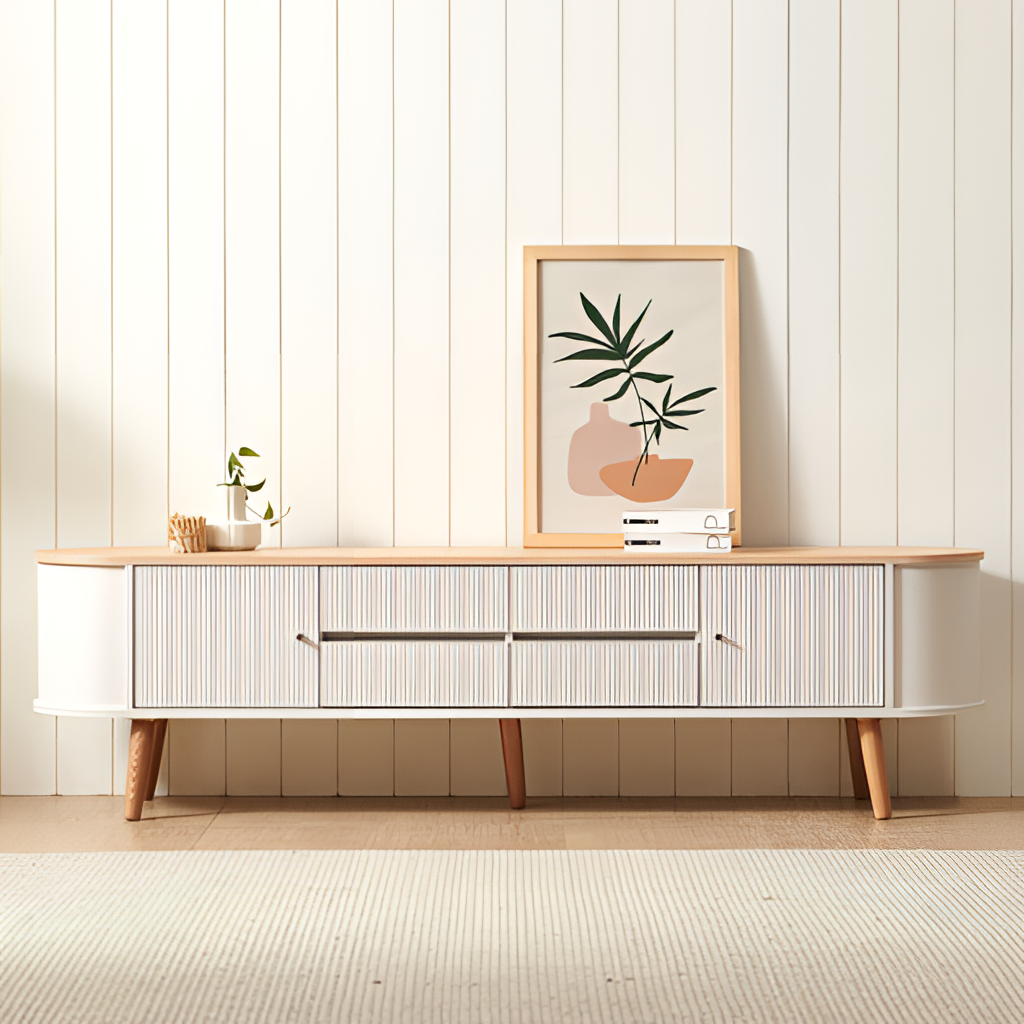
living room, white wood sideboard, carpet flooring, with solid pattern, minimalist, white wood wallpaper, with vertical panel pattern